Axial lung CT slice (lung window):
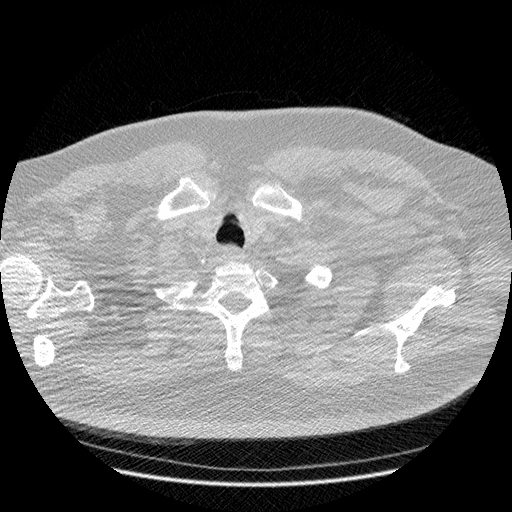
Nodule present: no